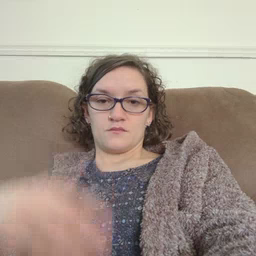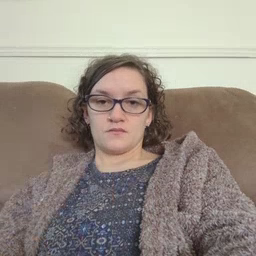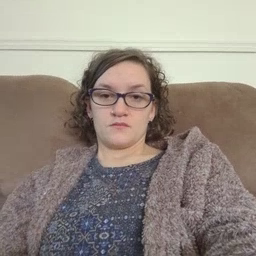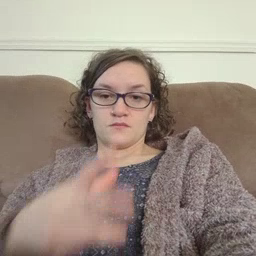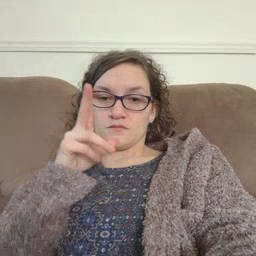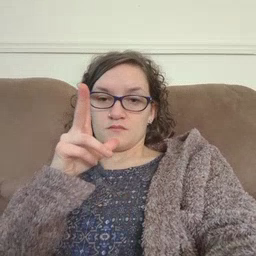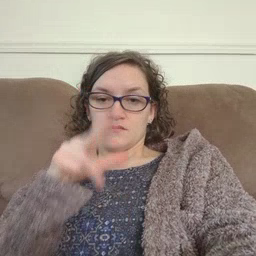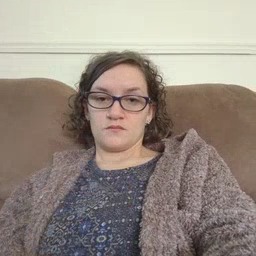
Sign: hen